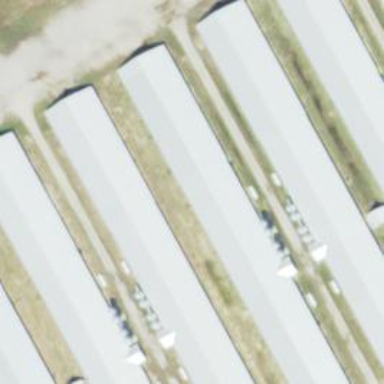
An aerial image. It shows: Farm auxiliary building.